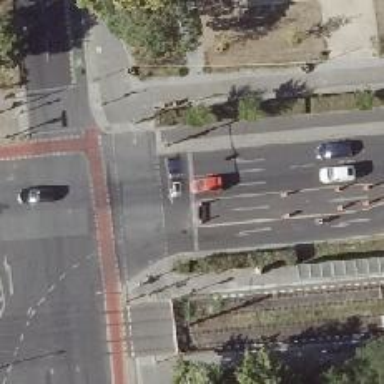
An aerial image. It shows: Road with traffic signals.